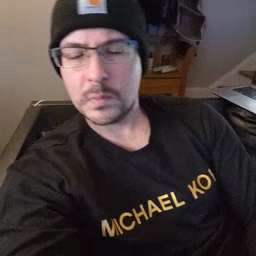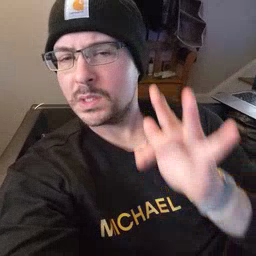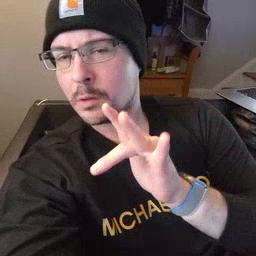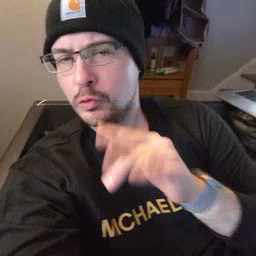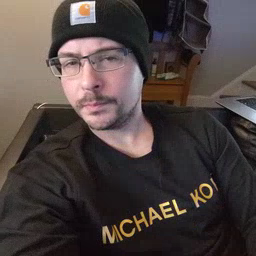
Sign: touch